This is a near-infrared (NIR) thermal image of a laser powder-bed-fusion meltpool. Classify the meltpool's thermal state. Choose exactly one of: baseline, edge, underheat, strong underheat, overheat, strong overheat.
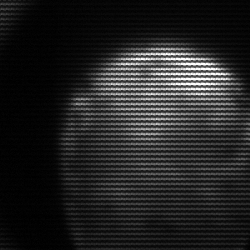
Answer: edge